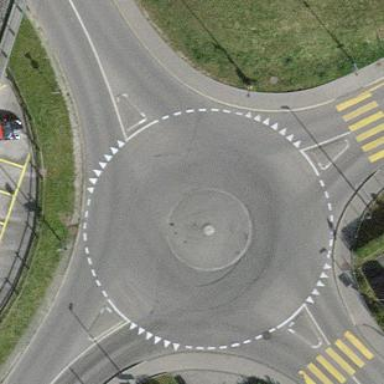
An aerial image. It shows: Unclassified road with asphalt surface leading to roundabout.